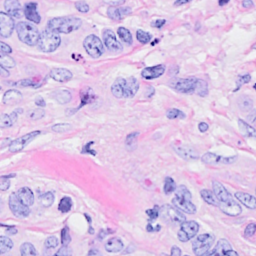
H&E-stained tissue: Breast